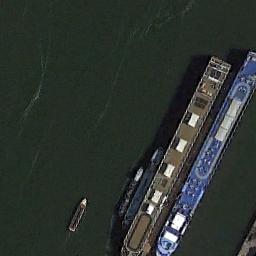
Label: ship